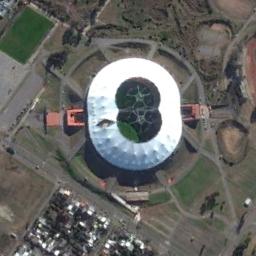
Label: stadium